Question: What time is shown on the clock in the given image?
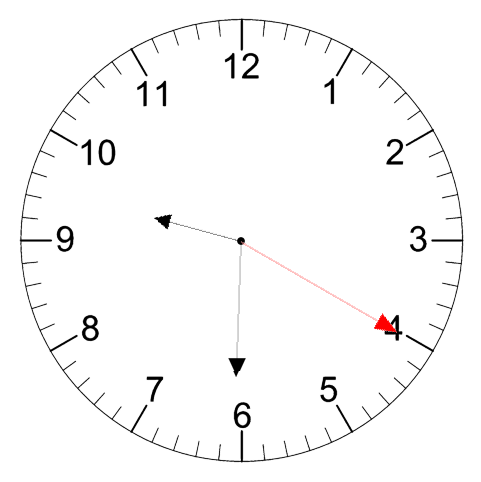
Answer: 09:30:20